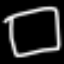
Label: square